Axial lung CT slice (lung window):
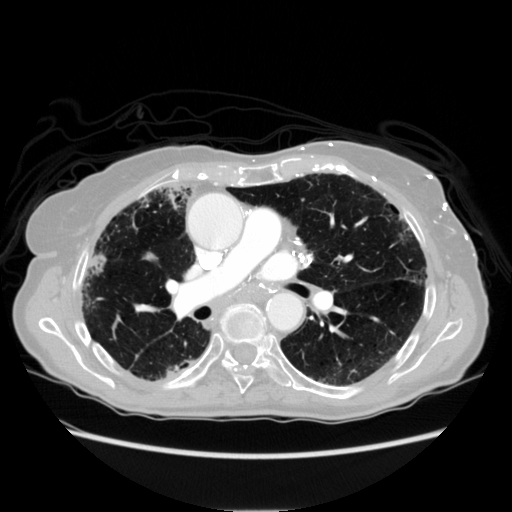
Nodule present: no